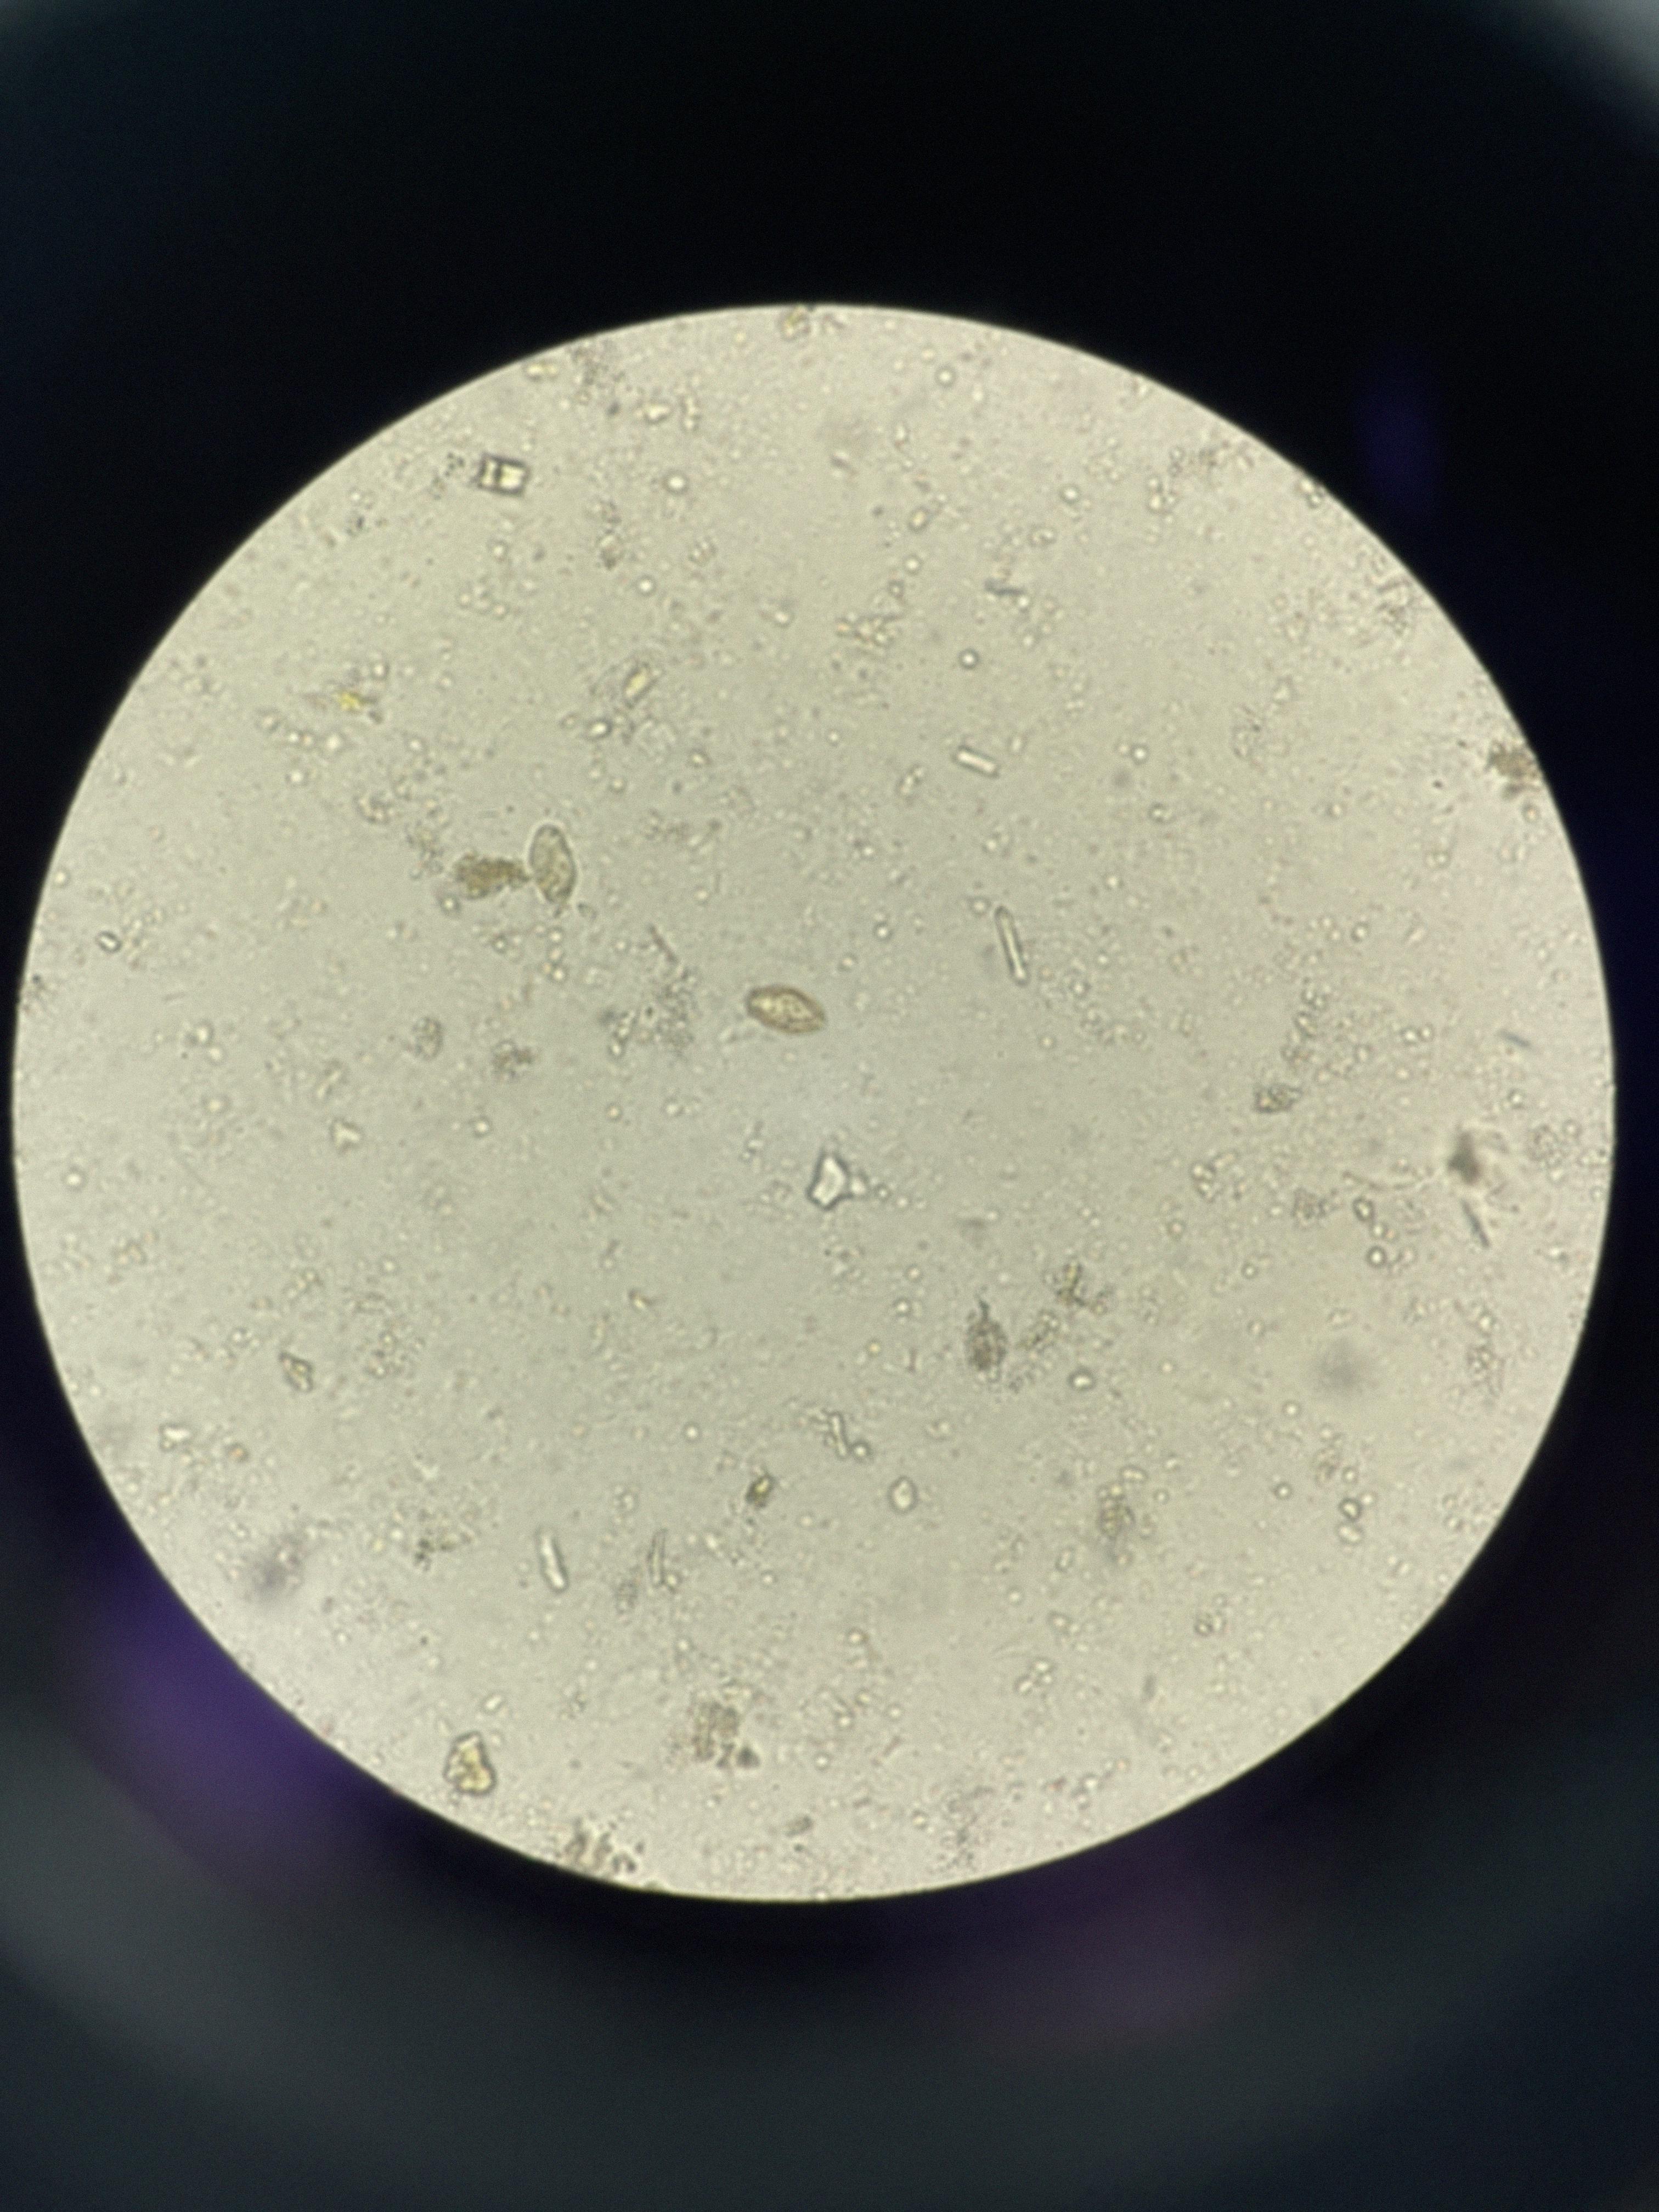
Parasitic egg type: Opisthorchis viverrine